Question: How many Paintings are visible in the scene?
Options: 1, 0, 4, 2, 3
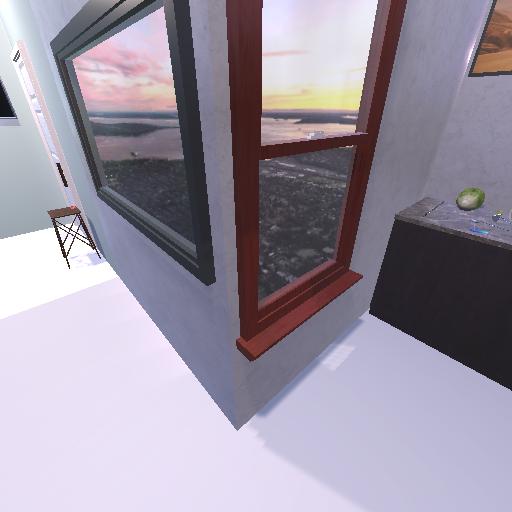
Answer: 1